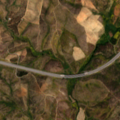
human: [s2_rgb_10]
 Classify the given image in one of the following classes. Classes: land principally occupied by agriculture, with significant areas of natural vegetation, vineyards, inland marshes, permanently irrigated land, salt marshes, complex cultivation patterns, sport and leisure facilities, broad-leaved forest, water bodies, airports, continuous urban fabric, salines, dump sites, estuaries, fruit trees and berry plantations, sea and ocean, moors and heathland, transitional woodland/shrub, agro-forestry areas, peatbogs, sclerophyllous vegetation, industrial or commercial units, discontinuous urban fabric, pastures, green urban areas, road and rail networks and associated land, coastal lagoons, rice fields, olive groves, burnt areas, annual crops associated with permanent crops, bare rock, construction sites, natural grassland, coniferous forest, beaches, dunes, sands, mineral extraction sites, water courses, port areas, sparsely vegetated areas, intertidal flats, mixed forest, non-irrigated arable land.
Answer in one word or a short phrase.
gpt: complex cultivation patterns, broad-leaved forest, transitional woodland/shrub